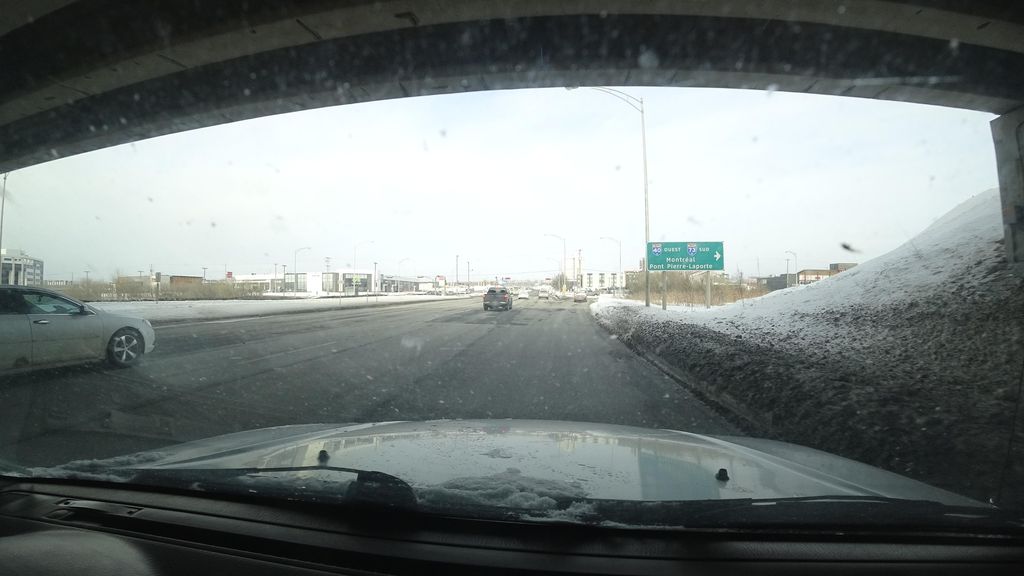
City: quebec_city